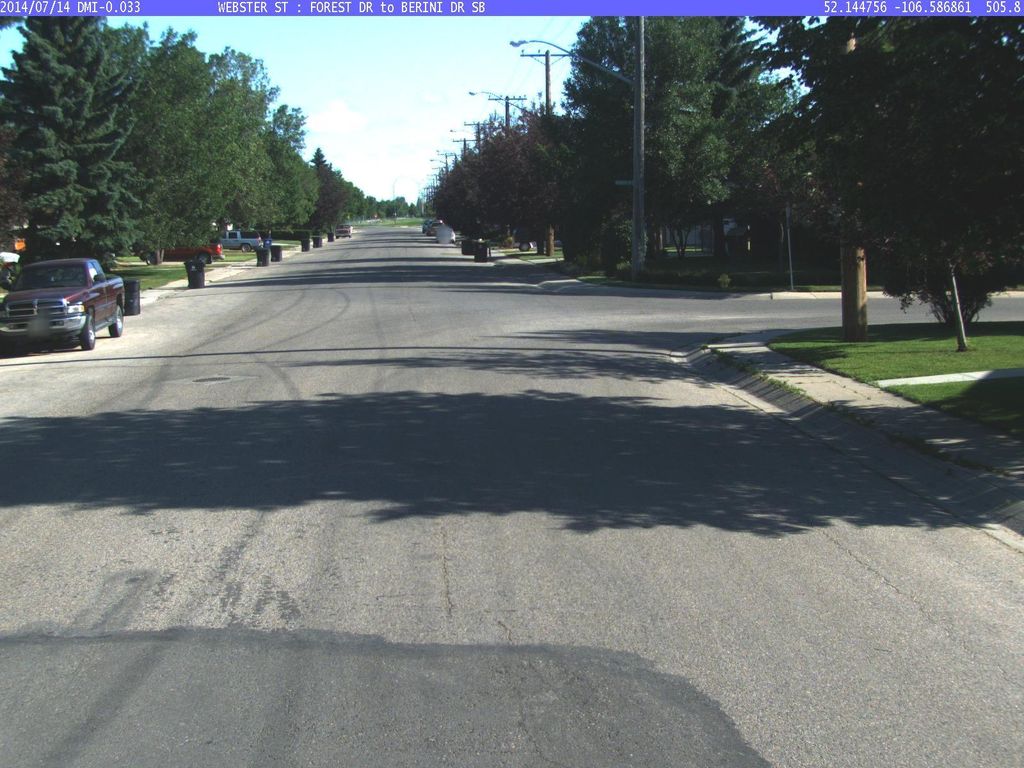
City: saskatoon